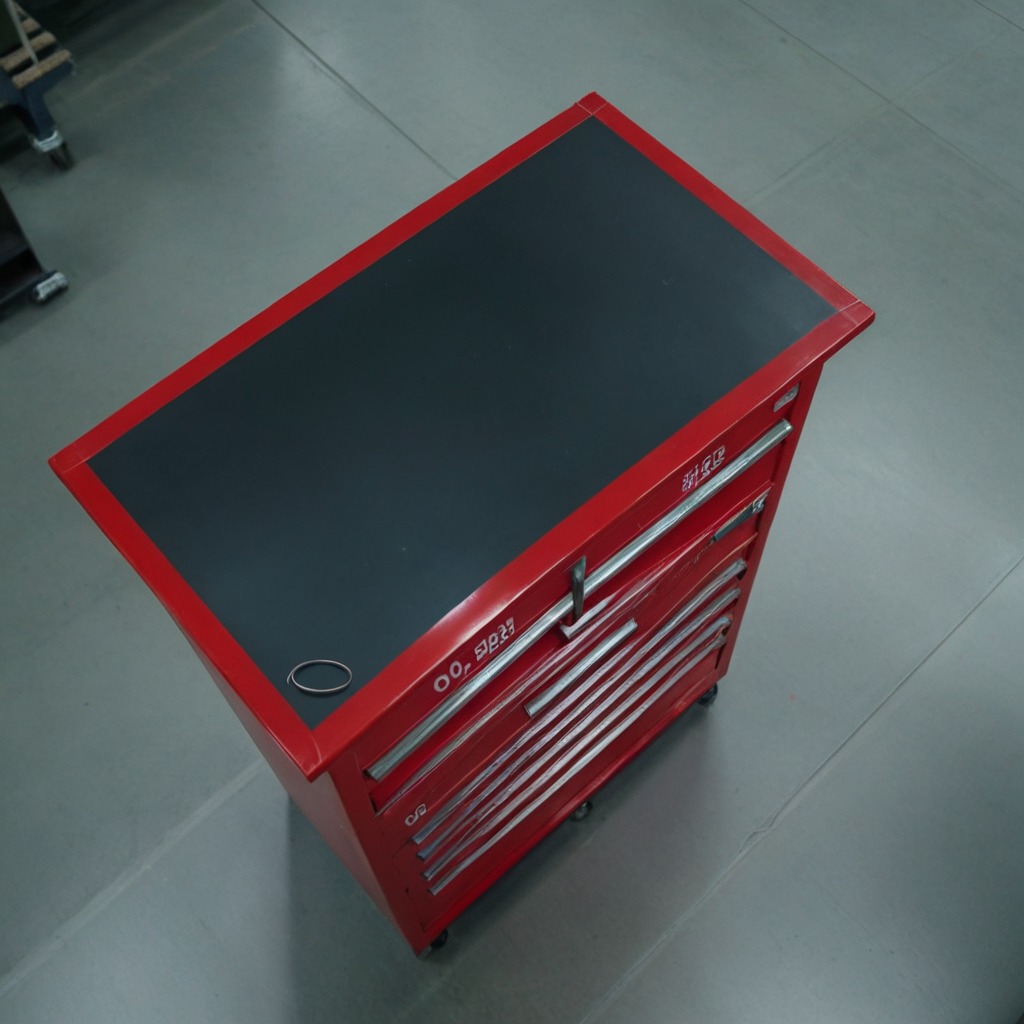
A rubber O-ring lies on the toolbox surface in an airplane hangar workshop 8K.